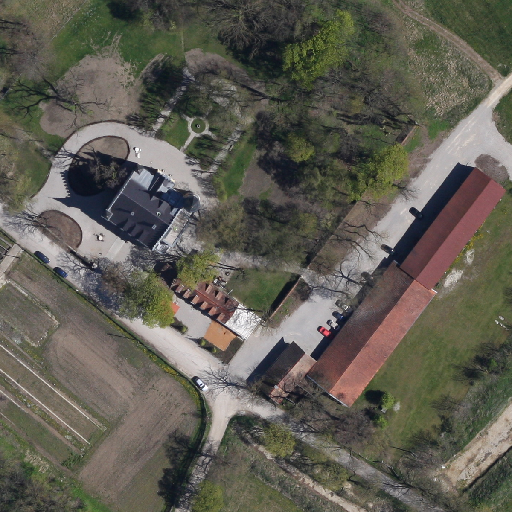
Referring expression: sidewalk